Question: I know that some browsers provide supported HID events via a definied 'onXYZ' property in 'document', so that one might test e.g. for touch support by testing
'''
if ("ontouchstart" in document) {
...
}
'''

The question is: 'onXYZ'
This question is about:
I've looked through nearly all DOM, events related specifications in
> <URL>
but didn't found a trace.
---
### Update: Clarification:
I'm looking for a specification wording like this:
> A browser should define a attribute named 'onEVENTNAME' if it does trigger 'EVENTNAME' on some event.
'''
Interface MouseEvents:
onmousedown: null; // define to tell there is a mousedown events can can be listened to
onmouseup: null;
...
DomElement implementes MouseEvents:
...
'''
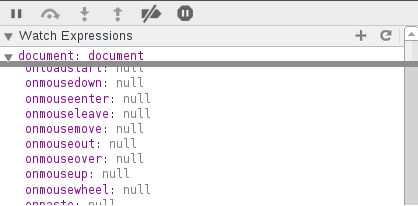
Answer: The property on the object whose name starts with "on" followed by the event type name is called the "Event Handler IDL Attribute". Note that an Event Handler is not the same thing as an Event Listener.
<URL> lists the Event Handler IDL Attributes and the objects to which they apply.
Note that this doesn't include the Touch interface. There's two points to take from that.
1. There's no requirement for there to be ontouchstart, ontouchend, etc event handlers, either in HTML5 or in the Touch Events spec, and indeed they are not necessary to use touch events, since listeners can be matched with the event types using addEventListener.
2. There's nothing that precludes a new or updated spec from adding a requirement for event handlers for such events, nor from browsers implementing such handlers in advance of them being documented in a spec.
As a consequence, 'if ("ontouchstart" in document)' is not a good test. Maybe a better way of testing for touch support would be creating a TouchEvent and checking its type.
---
Incidentally, contrast <URL>